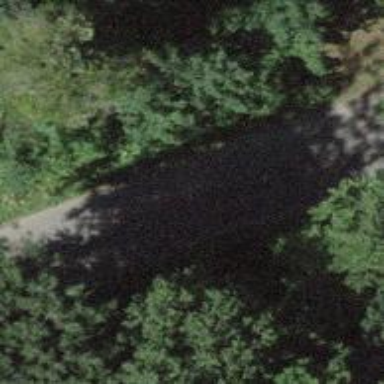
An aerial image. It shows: Unclassified road.